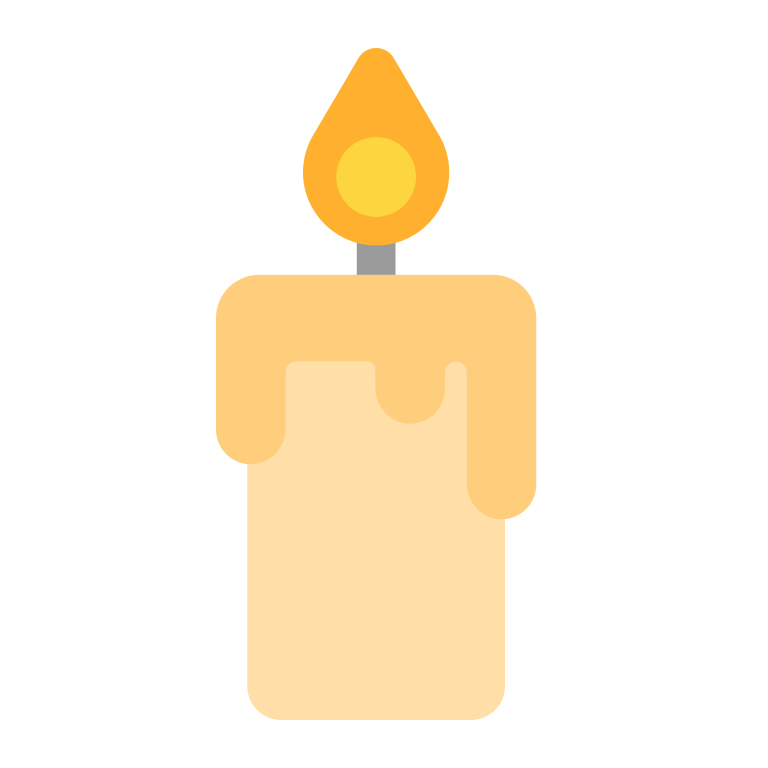
candle flat